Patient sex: M
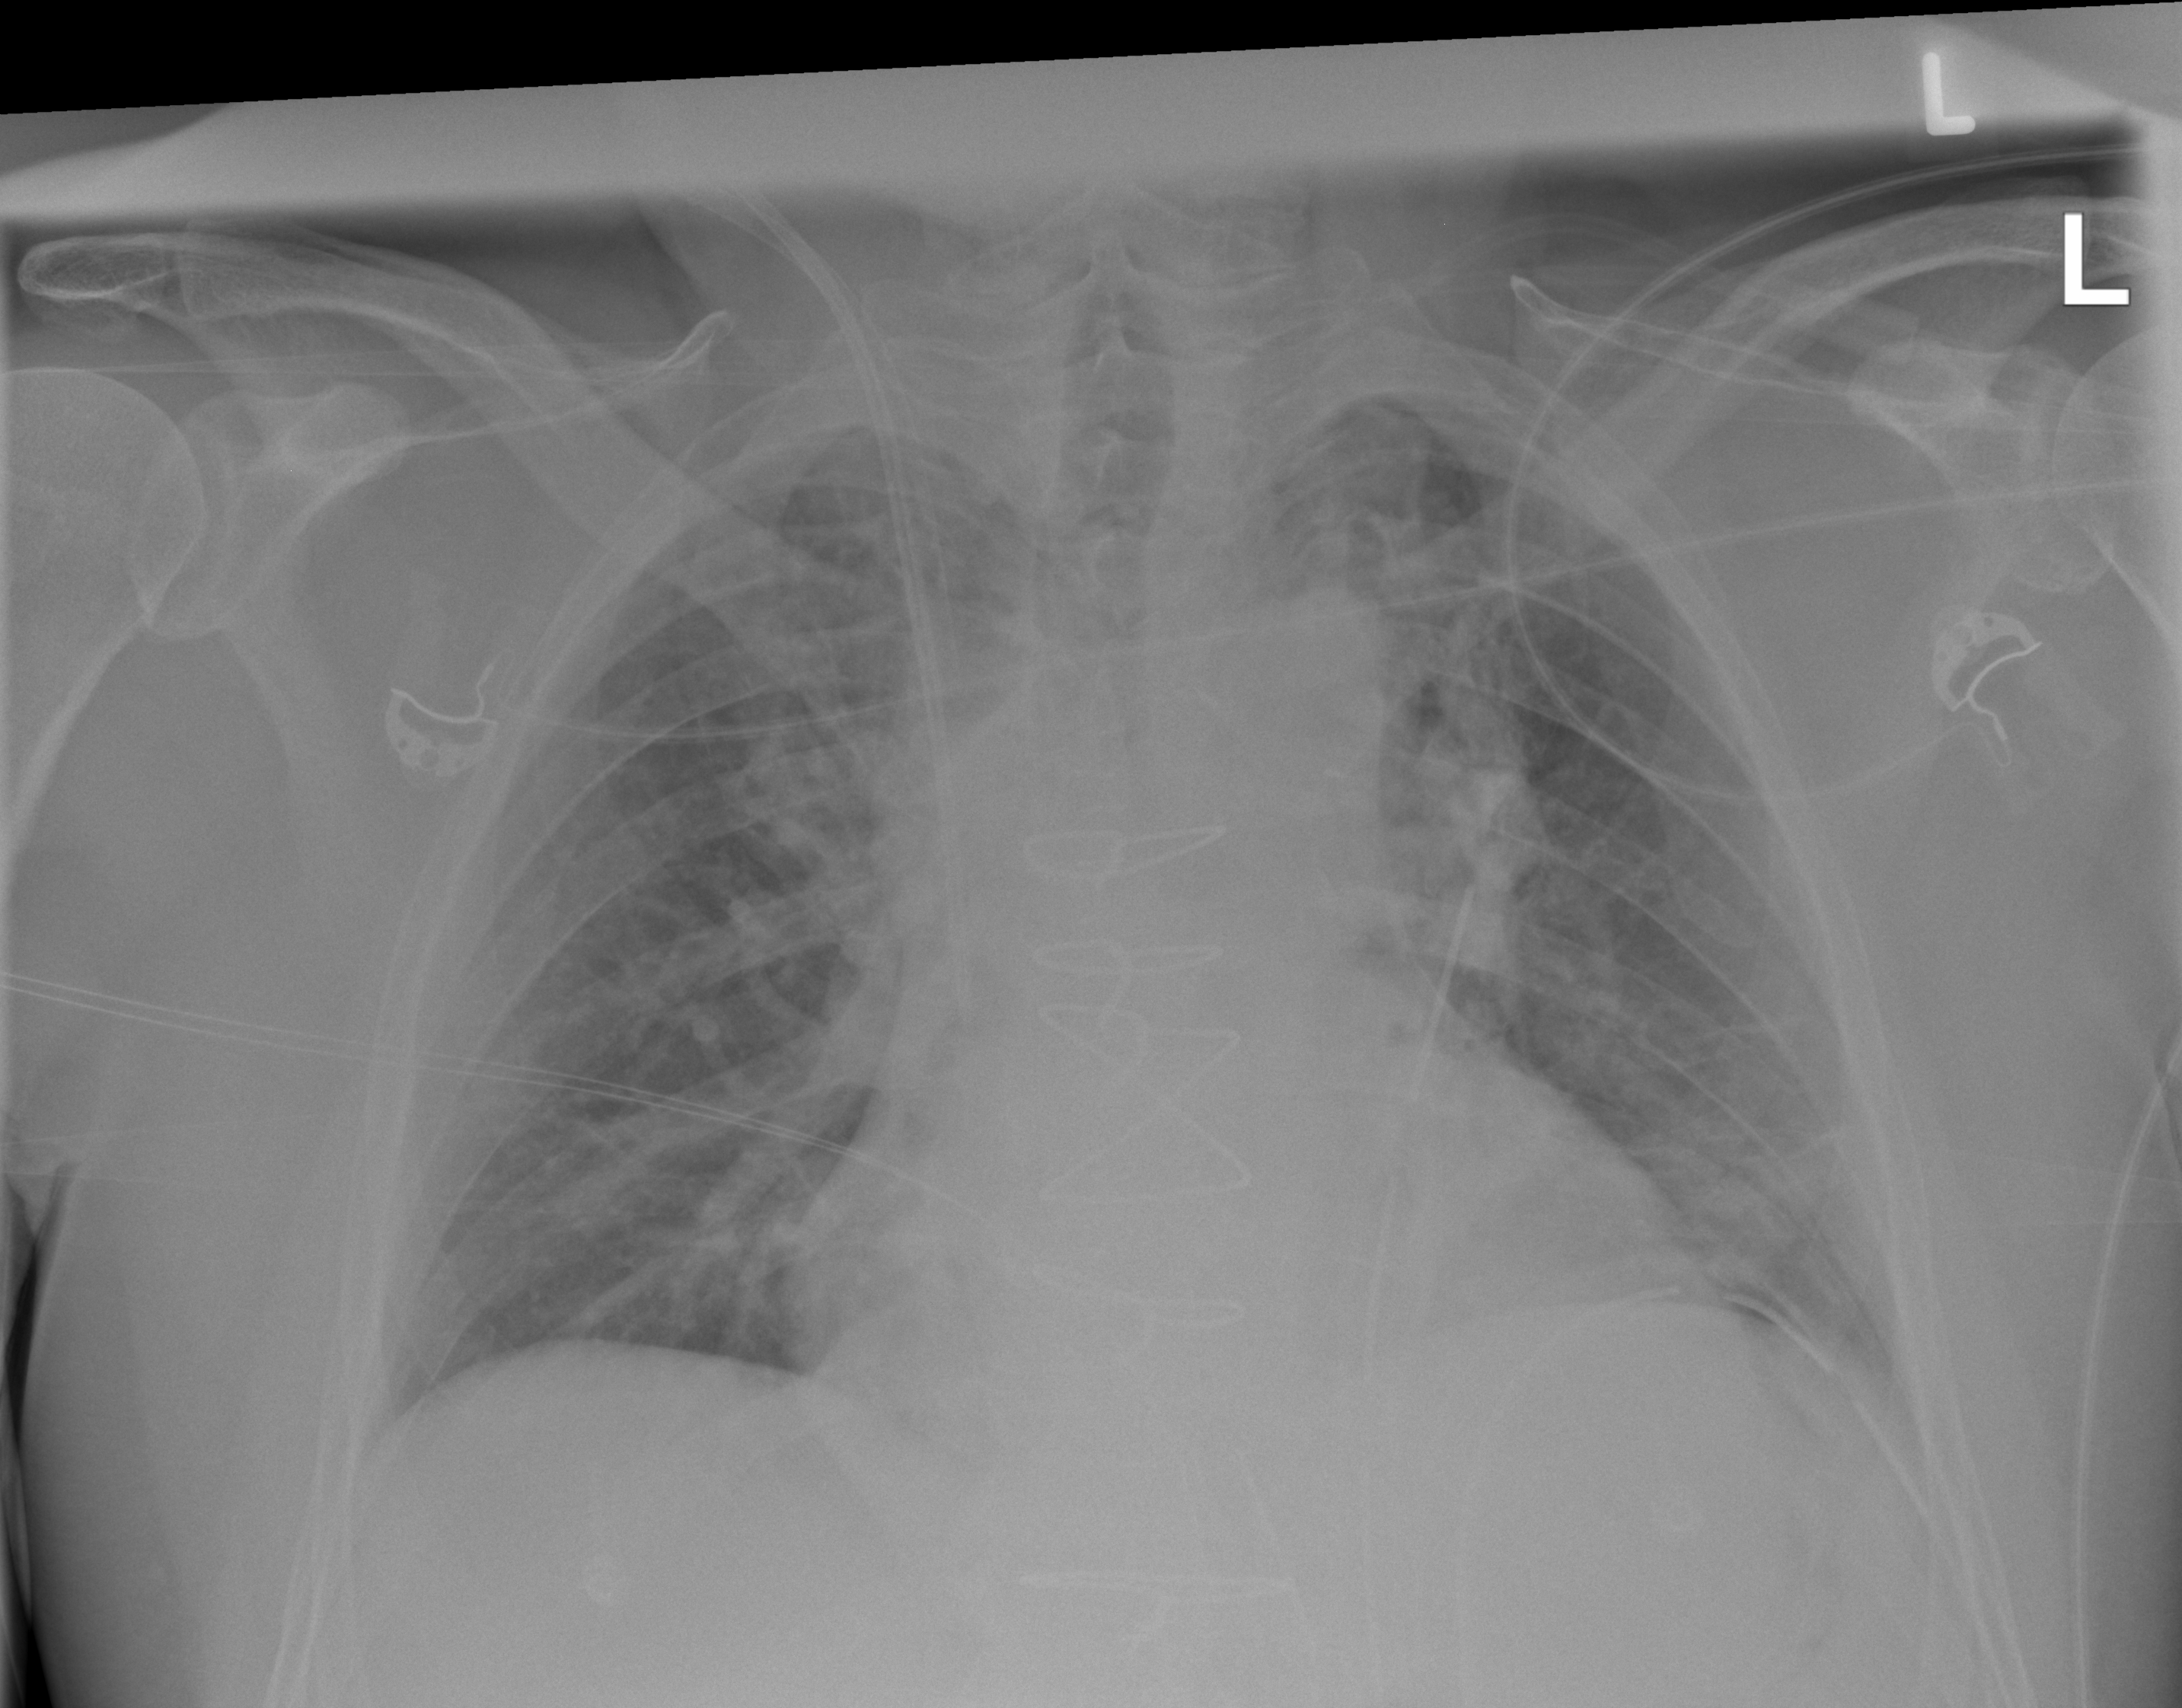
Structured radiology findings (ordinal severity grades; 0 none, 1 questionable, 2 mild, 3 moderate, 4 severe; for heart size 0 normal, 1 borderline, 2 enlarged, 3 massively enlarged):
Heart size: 1
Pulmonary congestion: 2
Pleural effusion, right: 0
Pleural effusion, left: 1
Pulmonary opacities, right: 0
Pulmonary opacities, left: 2
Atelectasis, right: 2
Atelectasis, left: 2